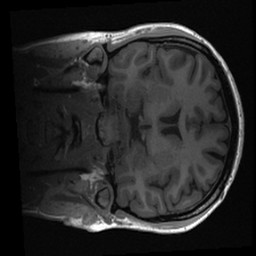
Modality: T1w
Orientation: coronal